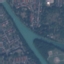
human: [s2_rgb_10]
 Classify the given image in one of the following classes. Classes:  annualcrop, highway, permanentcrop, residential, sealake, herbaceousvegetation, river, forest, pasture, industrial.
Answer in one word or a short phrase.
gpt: River